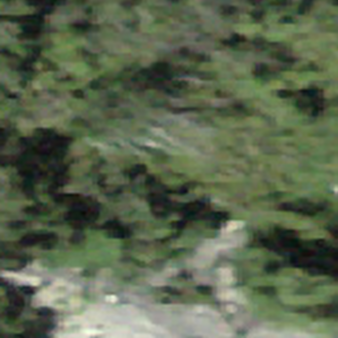
Label: other